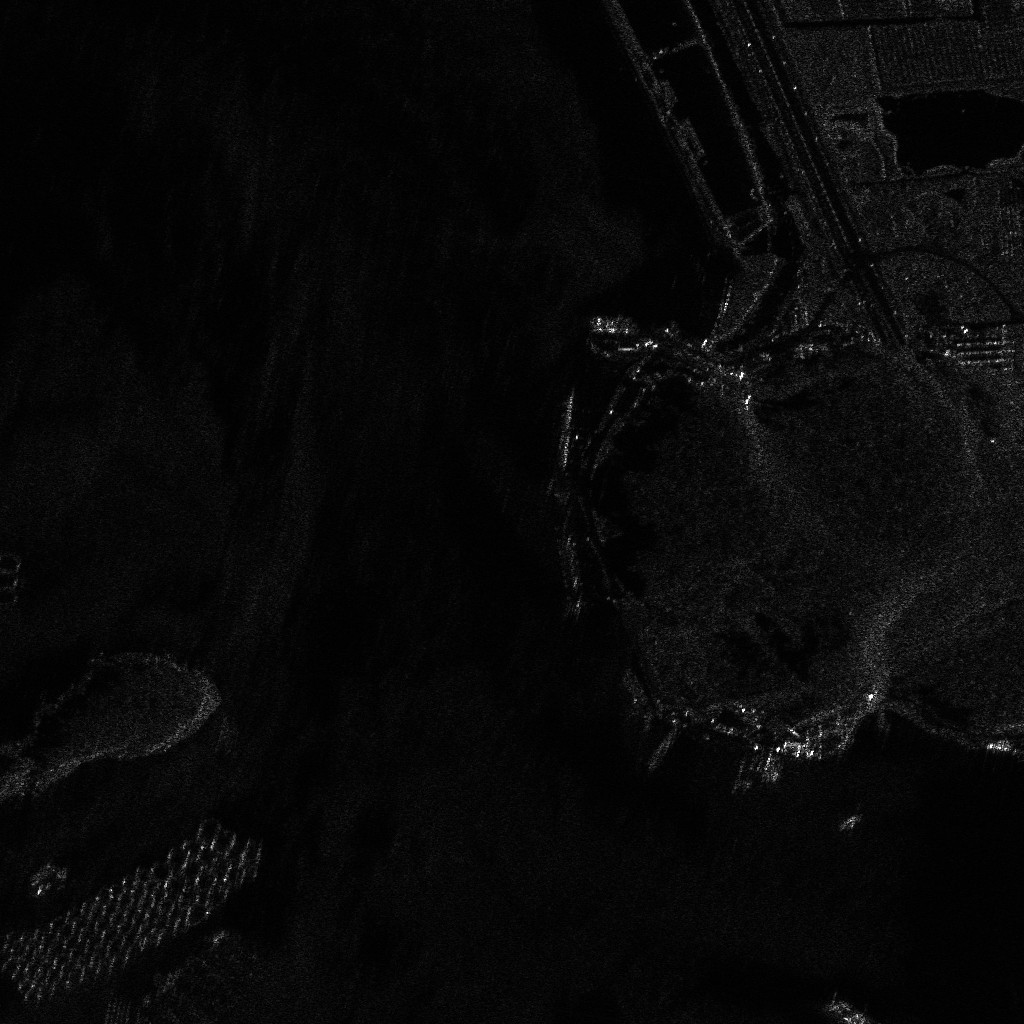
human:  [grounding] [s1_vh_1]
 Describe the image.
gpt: In the satellite image, there is  <ref>2 small fishing </ref> <box>[[81, 98, 85, 99, 41], [80, 99, 84, 99, 41]]</box> located at bottom right.